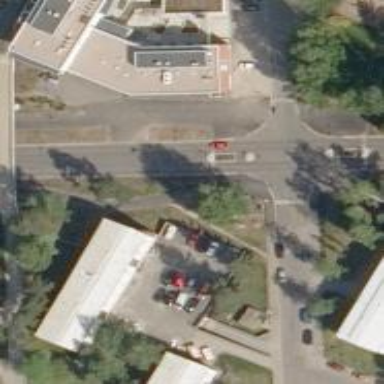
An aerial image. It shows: Asphalt surface with crossing for both pedestrians and cyclists.